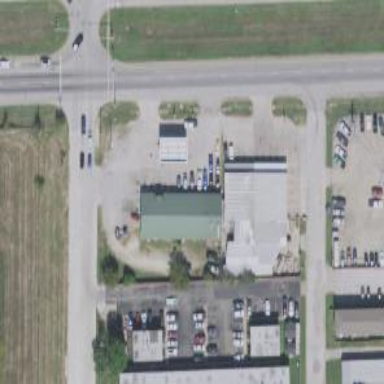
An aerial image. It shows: Convenience shop.